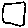
Label: square